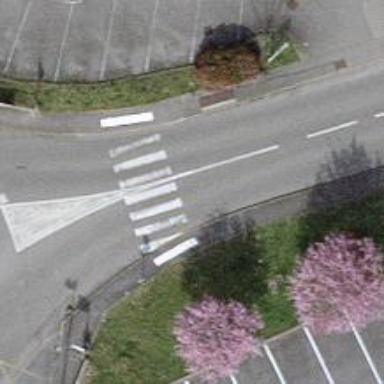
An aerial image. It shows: Zebra crossing for pedestrians.